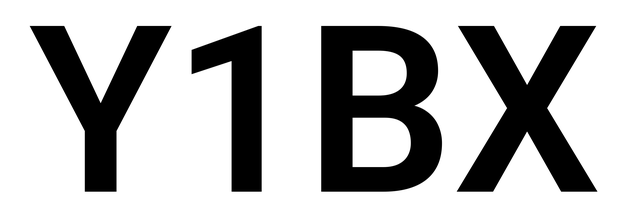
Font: Roboto_SemiBold